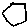
Label: hexagon